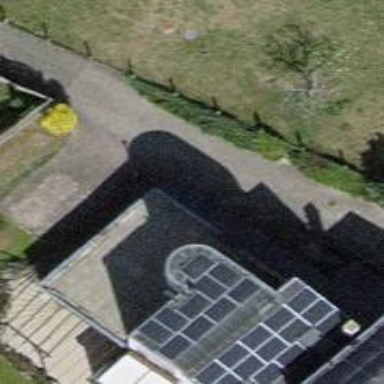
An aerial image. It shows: View of roof of building.